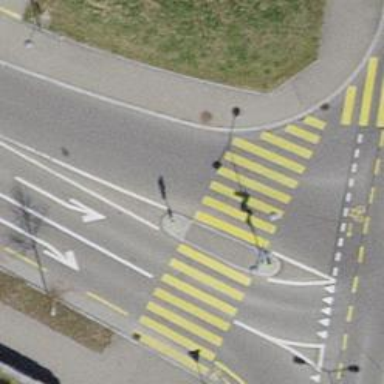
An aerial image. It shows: Asphalt footway leading to traffic island.